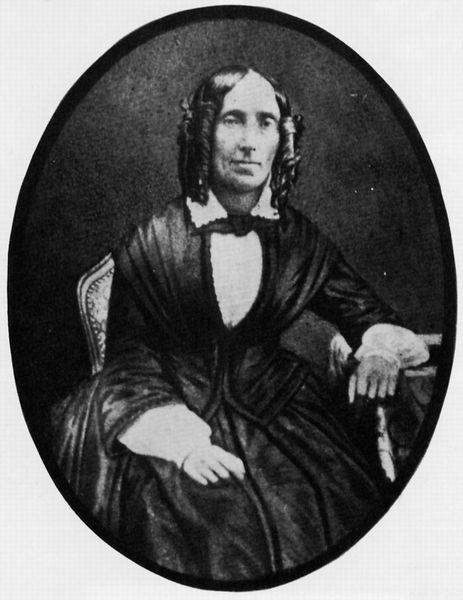
Titel: Damenporträt
Künstler: Karl Jakob Durheim
Standort: Leverkusen
Institution: Foto-Historama
Schlagwörter: dunkel, gemälde, hand, mann, schatten, weiß, sitzen, finger, frau, frisur, grau, haar, hell, hintergrund, kleid, kleider, licht, mund, nase, schwarz, stirn, stuhl, tisch, blick, dame, muster, rock, schleife, alt, jacke, arme, augen, bluse, falten, gesicht, kragen, ärmel, bildnis, hals, hände, portrait, porträt, rückenlehne, tischdecke, tischtuch, haare, kostüm, sessel, sitzend, spitzen, frontal, kinn, locken, mittelscheitel, scheitel, oval, stock, wangen, armlehne, lehne, halsband, rand, chair, hands, white, women, arm, black, collar, dress, face, formal, hair, lady, nose, old, polster, seated, sit, sitting, table, woman, streng, glanz, starr, stuhllehne, verzierung, picture, nägel, aufstützen, kniestück, foto, fotografie, photographie, medaillon, portait, schwarzweiß, strin, bürgertum, darstellung, photo, stul, androgyn, männlich, schultertuch, man, assis, chaise, girl, strenge, eyes, gesichtszüge, drawing, paper, femme, black and white, frame, fotographie, chin, mother, mouth, curls, jacket, smile, robe, lean, leaning, tie, korkenzieherlocken, schillerlocken, victorian, person, human, schriftstellerin, george sand, arms, neck, pose, boucles, fauteuil, nineteenth century, züge, geischt, circle, eye, fingers, cane, handkerchief, lips, long, resting, nadar, cheek, staring, ribbons, fashion, round, shirt, rest, photograph, photography, daguerreotypie, cosima wagner, daguerre, sleeves, black dress, schmal gesicht, stopsellocken, zeir, white collar, fan, withe, bow tie, 1900, 1800, 19th century, white blouse, bfrau, curly hair, brows, curly, dour, ringlets, dres, locks, vintage, bw, 1800's, giraffe, regal, am, fauteil, widow, posing, 19e, sat, cahir, black tie, collor, linkon, drag, kleide, ahnd, white sleeves, older woman, high fashion, hold still, crossdressing, oldwoman